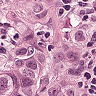
Metastatic tissue present: yes